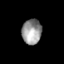
Tissue: skin
Cell type: Epithelial cells
Senescence score: 0.2139
Nuclear area (px): 482
Mean DAPI intensity: 151.237